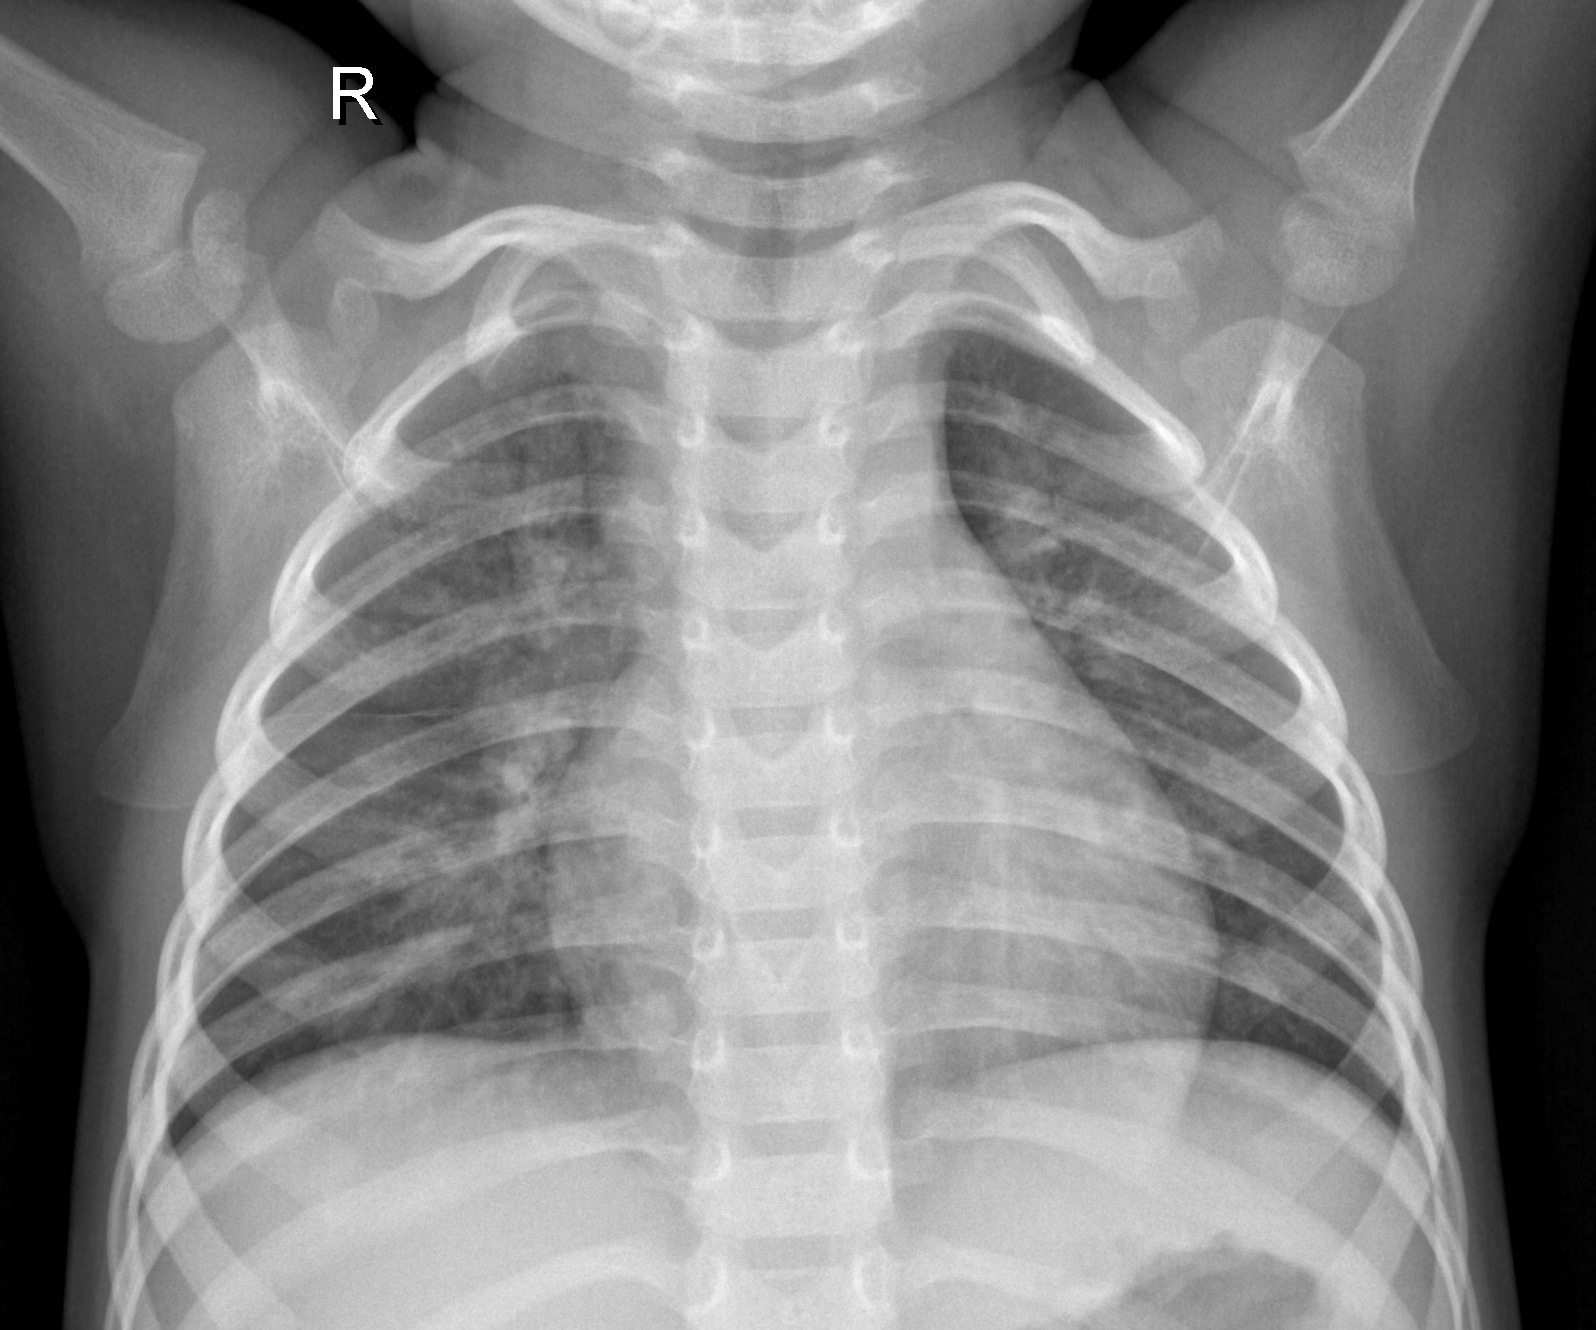
Diagnosis: NORMAL